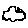
Label: cloud